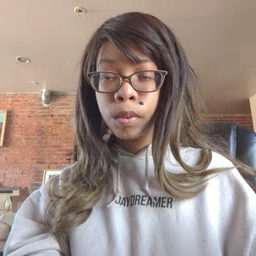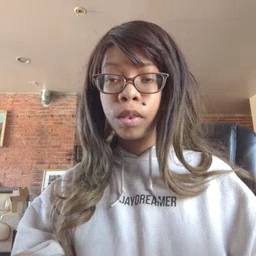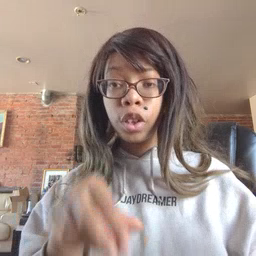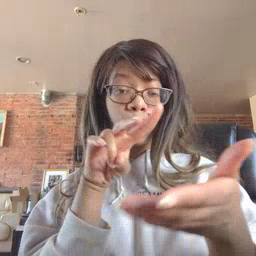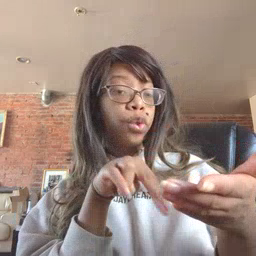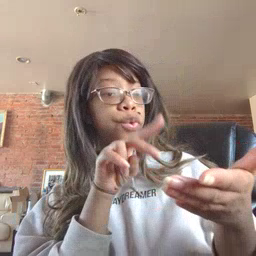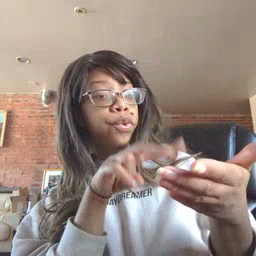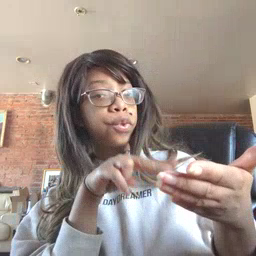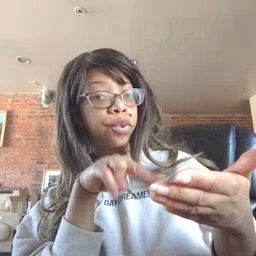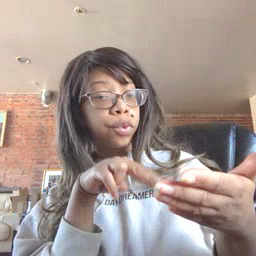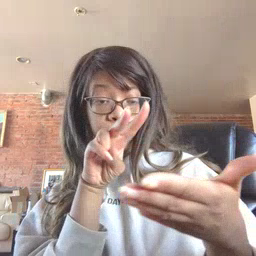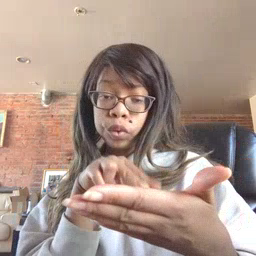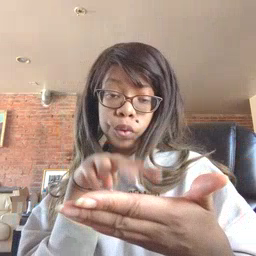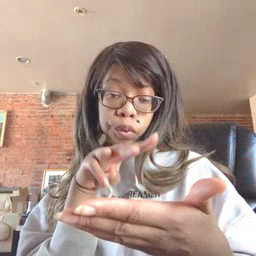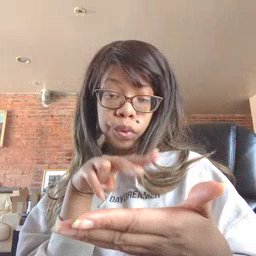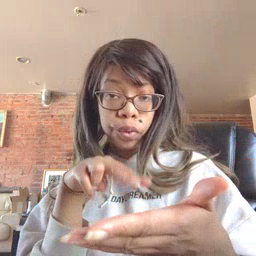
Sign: read